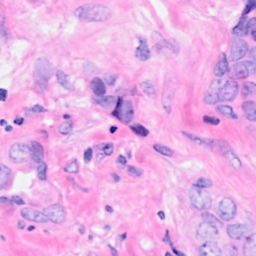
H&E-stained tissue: Breast